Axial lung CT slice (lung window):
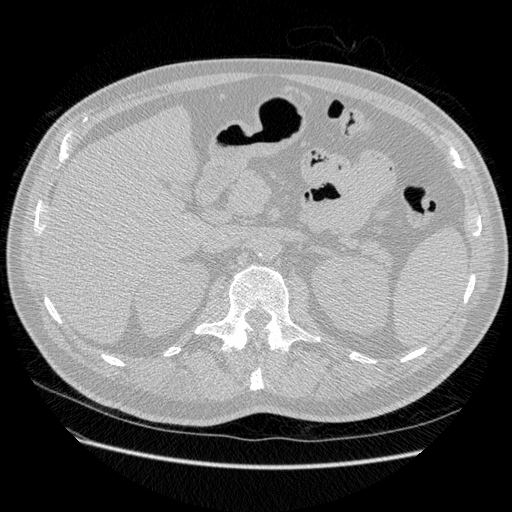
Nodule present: no